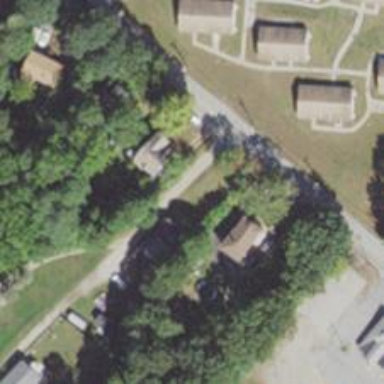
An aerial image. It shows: Residential driveway.